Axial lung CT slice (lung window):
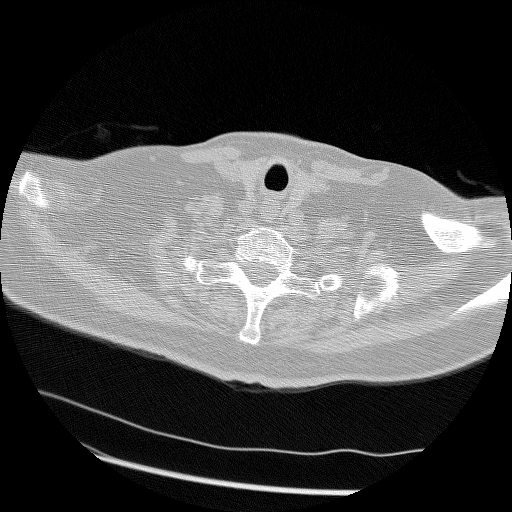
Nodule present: no